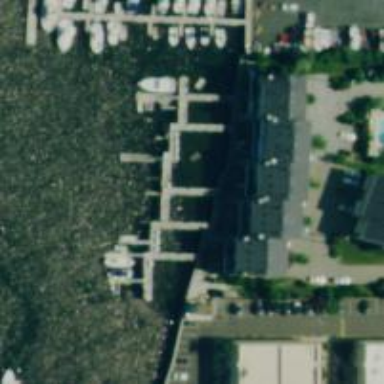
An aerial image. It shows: Man-made pier.